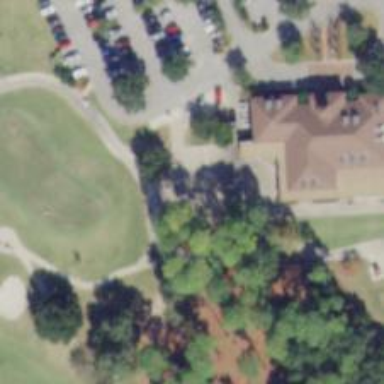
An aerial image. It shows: Path designated for golf carts.